Aerial crown-view tile of a tropical tree (Barro Colorado Island, Panama), acquired 20250512:
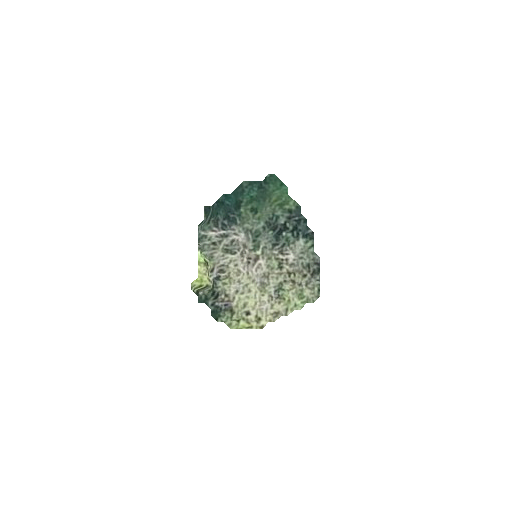
Species: Alseis blackiana
GBIF accepted scientific name: Alseis blackiana
Crown area: 21.042 m²